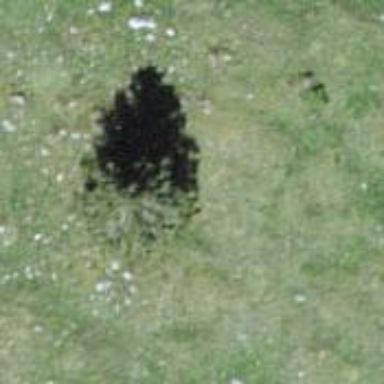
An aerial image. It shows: Needle-leaved tree in natural setting.